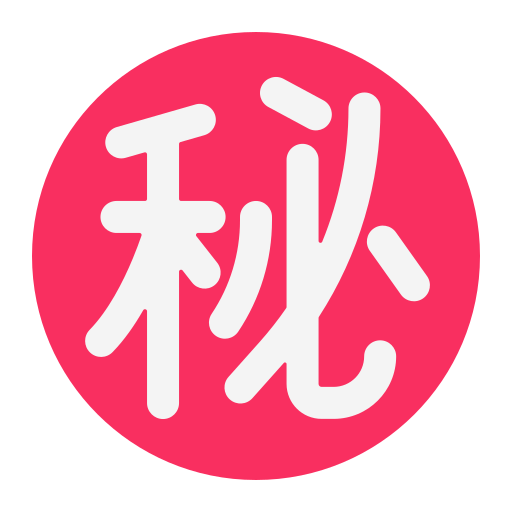
japanese secret button flat